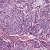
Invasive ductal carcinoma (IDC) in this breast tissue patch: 1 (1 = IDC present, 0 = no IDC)